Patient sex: F
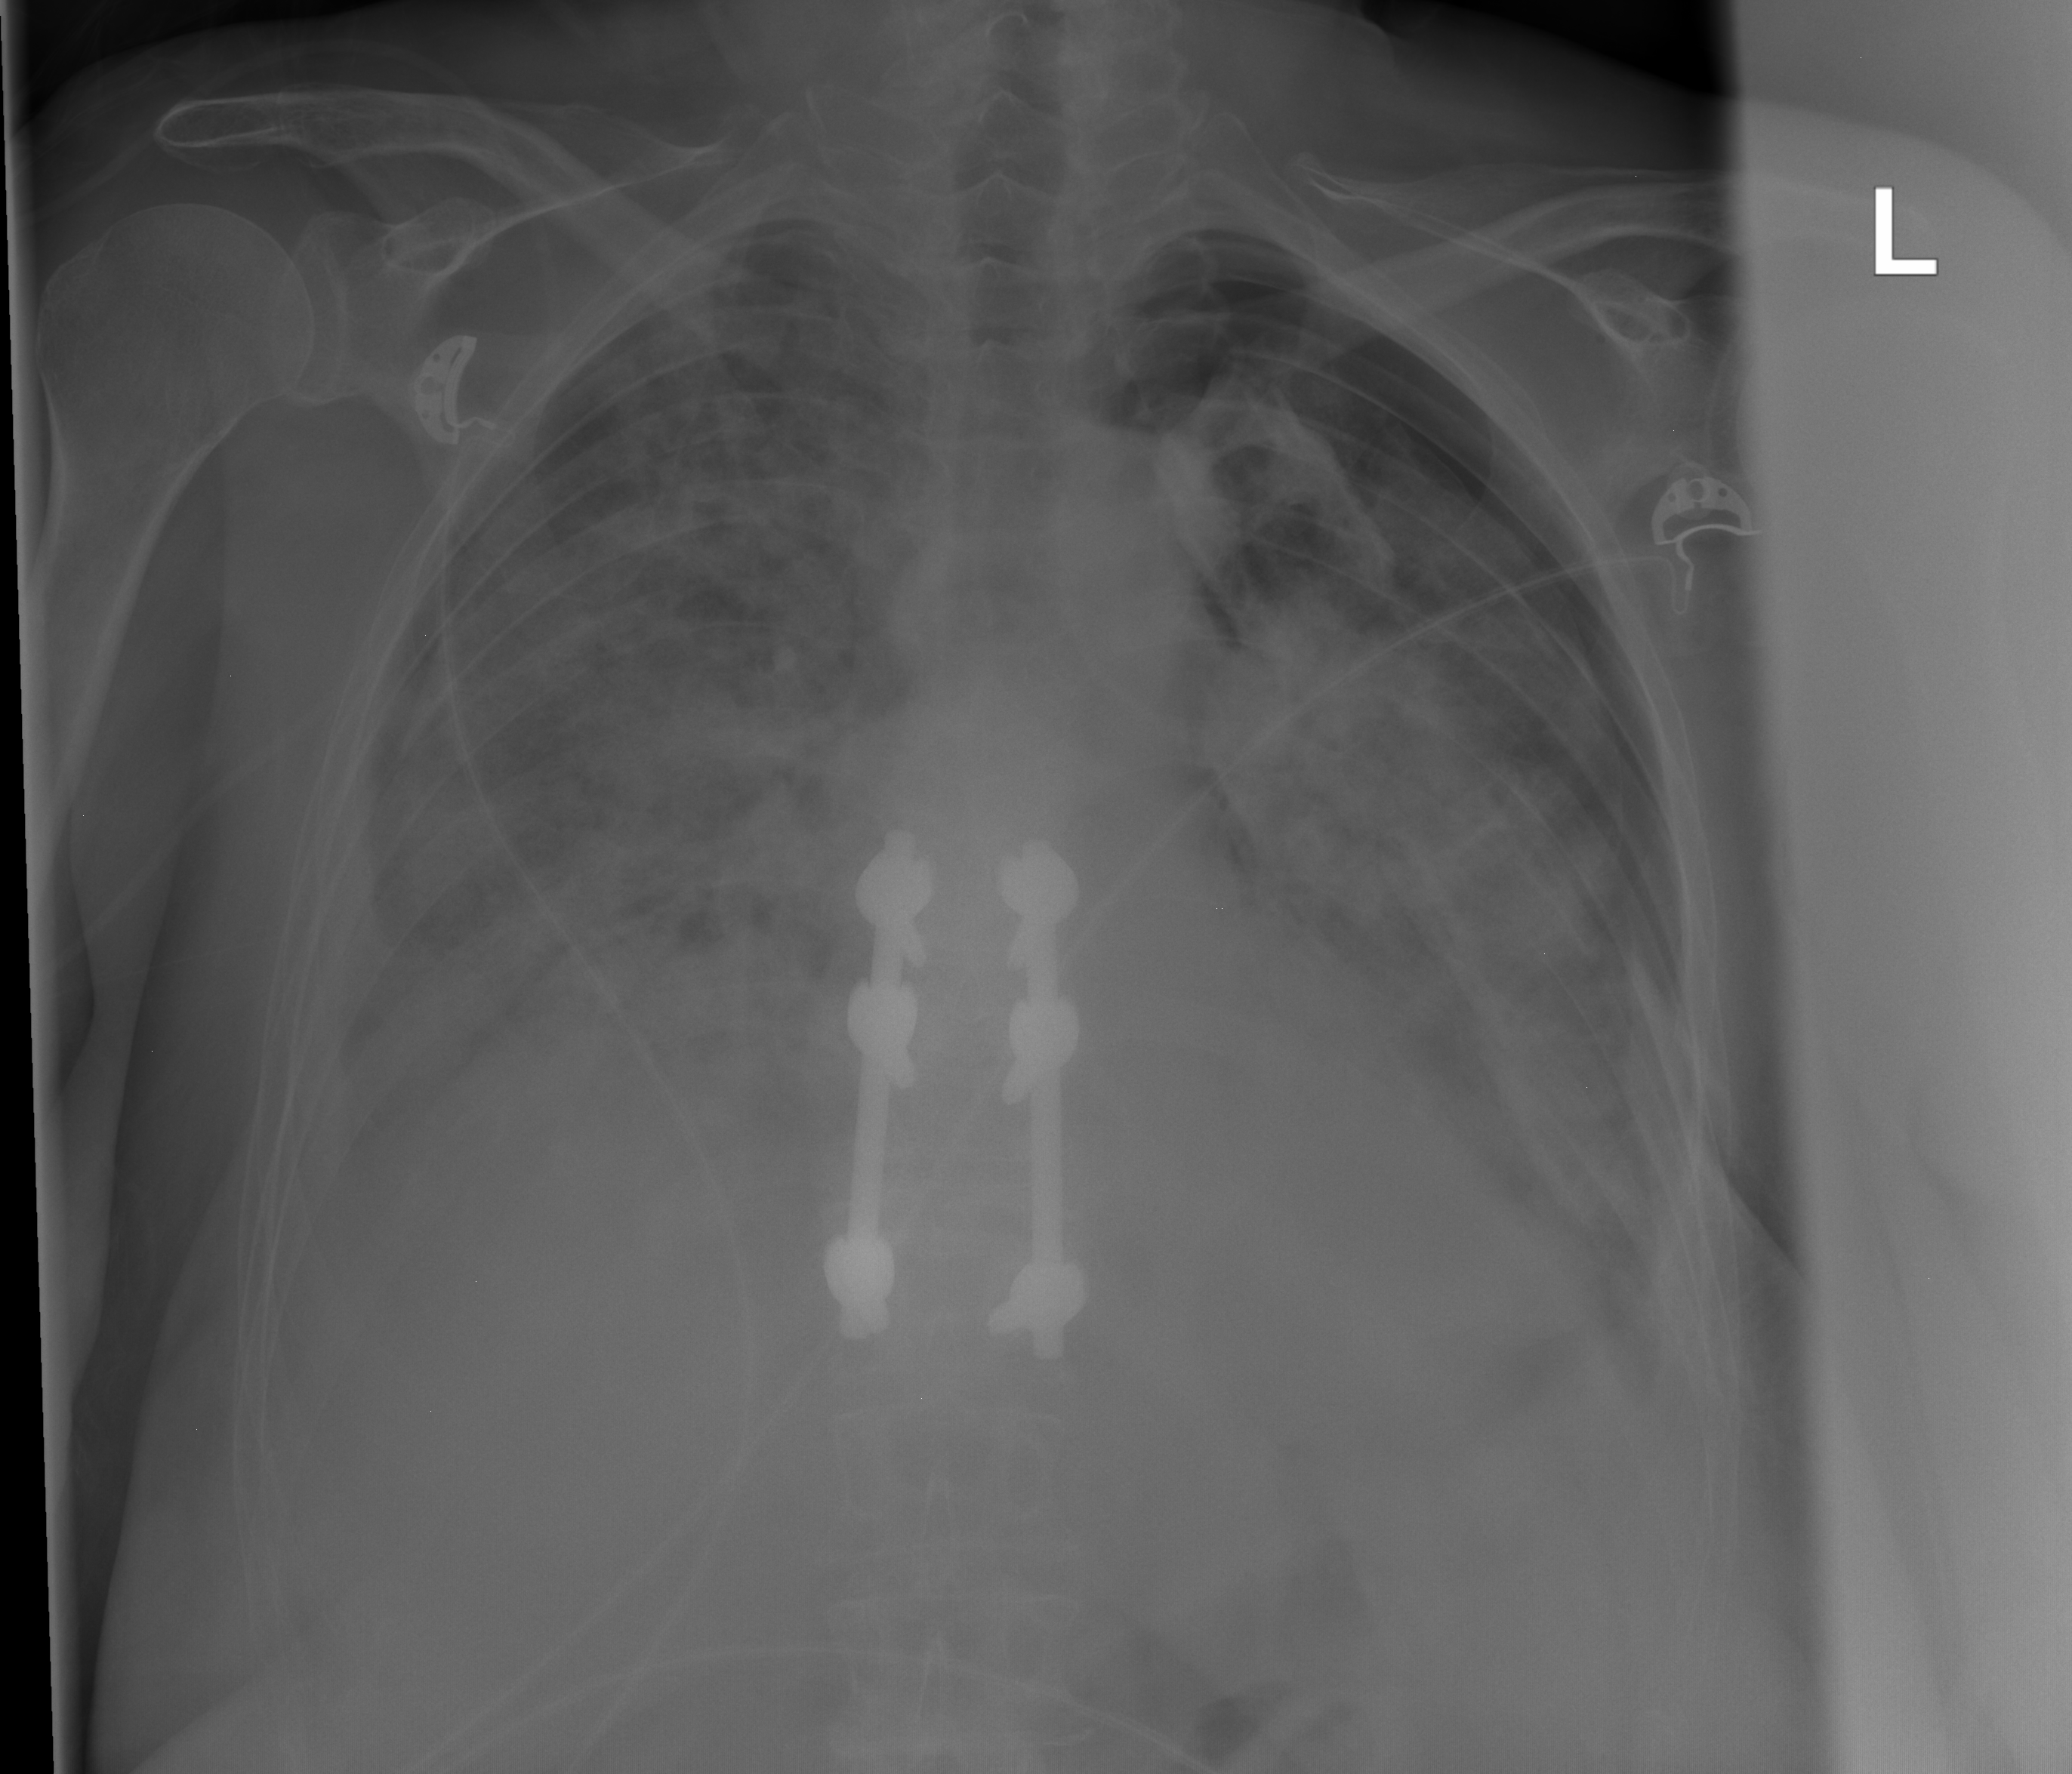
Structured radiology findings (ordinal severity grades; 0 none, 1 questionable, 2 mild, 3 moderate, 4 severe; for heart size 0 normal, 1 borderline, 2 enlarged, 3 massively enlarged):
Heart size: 0
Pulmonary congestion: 0
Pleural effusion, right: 2
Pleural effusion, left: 2
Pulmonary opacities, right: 3
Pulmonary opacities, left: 3
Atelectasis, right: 3
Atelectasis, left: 3